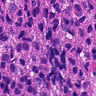
Metastatic tissue present: yes